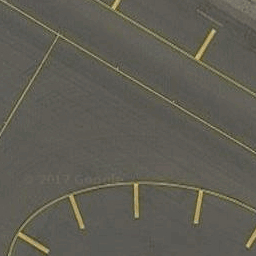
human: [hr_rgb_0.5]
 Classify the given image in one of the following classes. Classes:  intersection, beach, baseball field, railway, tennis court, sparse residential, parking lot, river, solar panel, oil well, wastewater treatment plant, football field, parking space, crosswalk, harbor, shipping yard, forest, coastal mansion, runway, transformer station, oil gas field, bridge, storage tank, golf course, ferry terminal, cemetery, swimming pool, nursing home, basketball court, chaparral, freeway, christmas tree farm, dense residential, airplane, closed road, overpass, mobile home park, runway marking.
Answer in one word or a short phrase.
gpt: runway marking